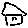
Label: house